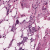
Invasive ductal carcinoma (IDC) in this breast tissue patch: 1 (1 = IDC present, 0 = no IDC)